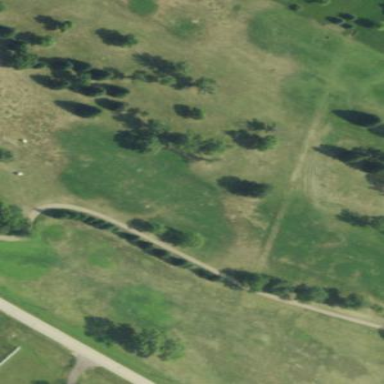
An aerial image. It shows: Golf fairway surrounded by grass.